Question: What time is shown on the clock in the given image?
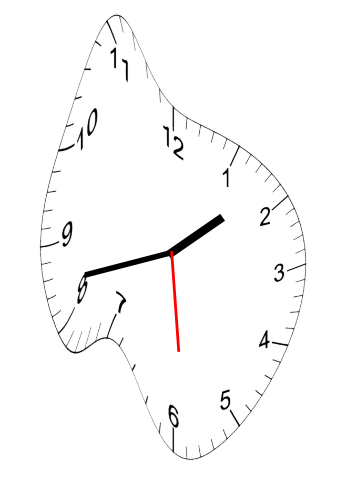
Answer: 01:42:29